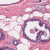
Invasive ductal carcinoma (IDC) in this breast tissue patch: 0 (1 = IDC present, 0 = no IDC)